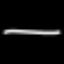
Label: line